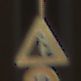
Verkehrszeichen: SteinschlagLinks
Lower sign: Geschwindigkeit10
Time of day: Midday
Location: Outdoor (Urban)
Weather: Clear
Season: NotSpecified
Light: Natural